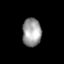
Tissue: skin
Cell type: T cells
Senescence score: 0.7239
Nuclear area (px): 524
Mean DAPI intensity: 155.901